Question: I am trying to achieve the following using bootstrap button and custom css. I am not sure how to add a separation with a button and have two sets of labels within it. So far, I am able to create a button with label in it.
<URL>

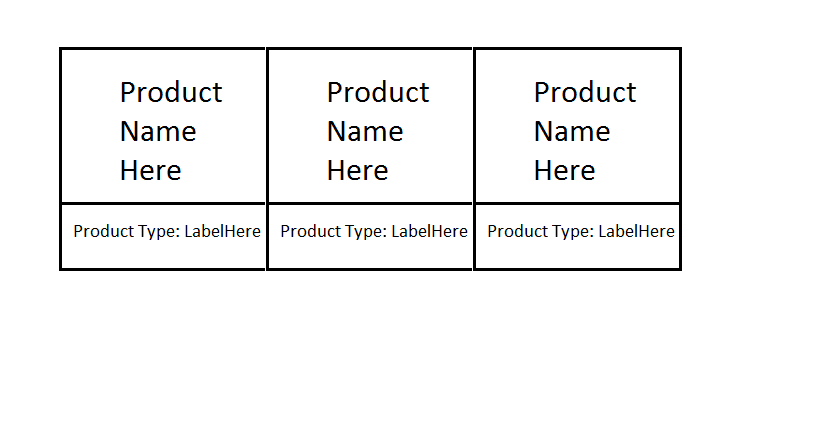
Answer: Try this,
<URL>
'''
.productButton.selected {
background-color: rgb(0, 146, 143);
color: #FFF;
}
.productBtnText{
font-size:25px;
border-radius:0;
width:100%;
border-bottom:2px solid #000;
}
.productButton{
border:2px solid #000;
margin:0px;
padding:0;
height: 100px;
width: 200px;
font-size: 15px;
white-space: normal;
position: relative;
}
'''